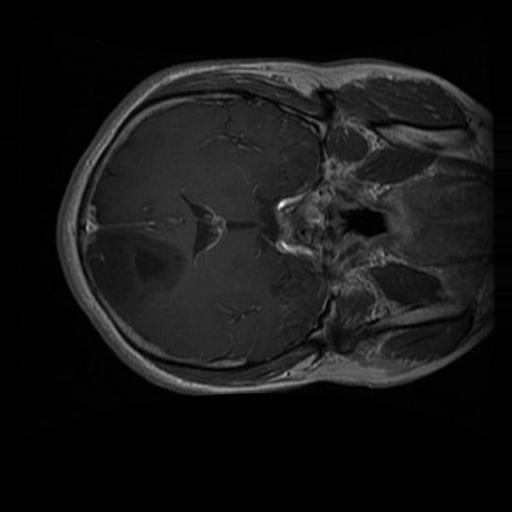
Label: brain_glioma